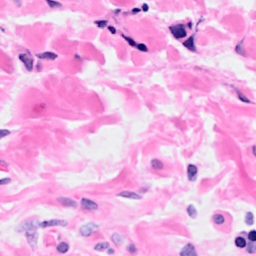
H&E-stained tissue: Breast